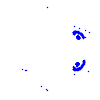
Particle: kaon